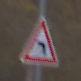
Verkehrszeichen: KurveLinks
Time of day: MorningAfternoon
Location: Outdoor (Nature)
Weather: Overcast
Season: NotSpecified
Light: Natural